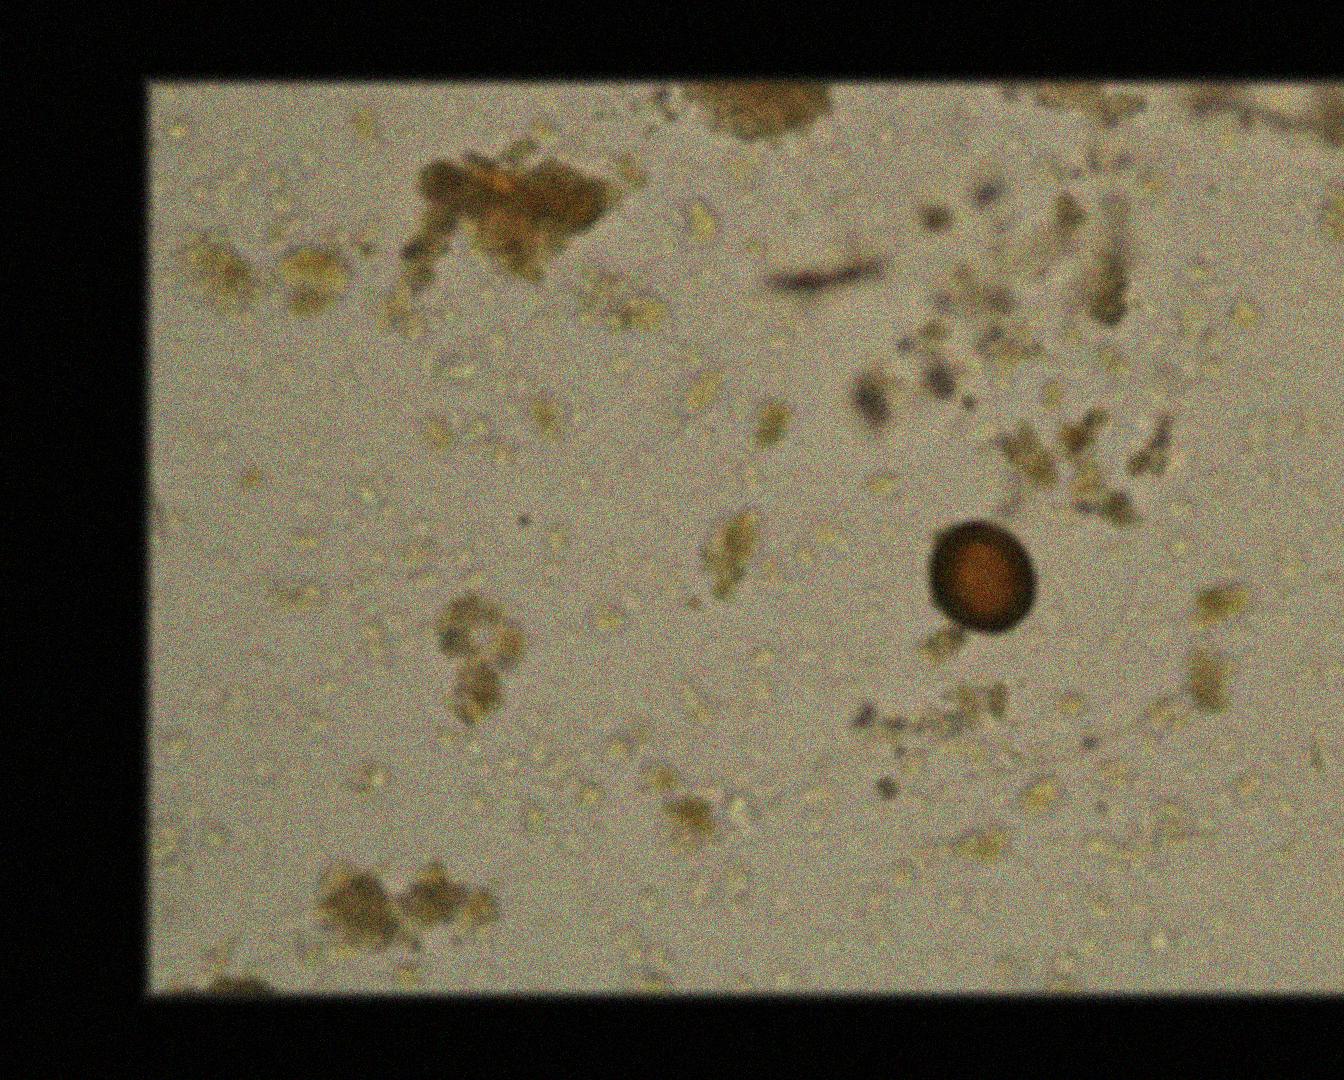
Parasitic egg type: Taenia spp. egg